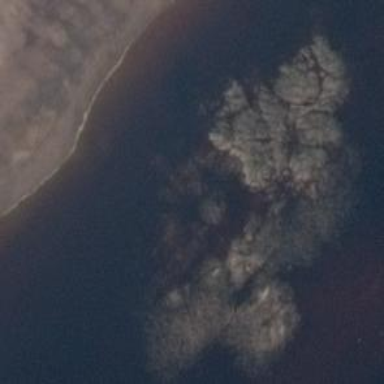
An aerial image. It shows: Islet covered with sand.